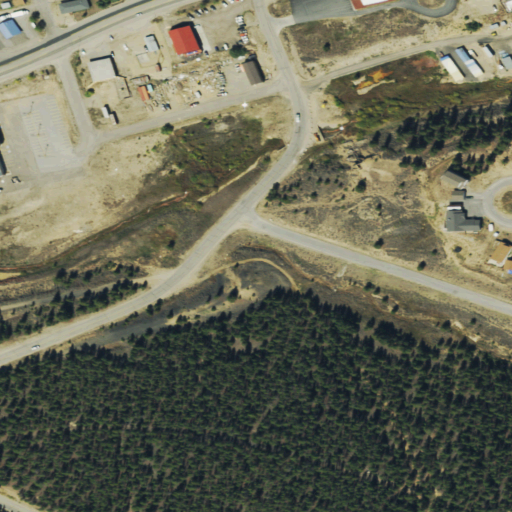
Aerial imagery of valley in Colorado named Oregon Gulch containing evergreen forest, grassland, medium intensity development, low intensity development, open development, barren land, and high intensity development